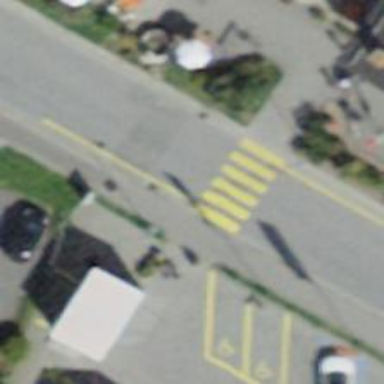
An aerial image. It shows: Uncontrolled road crossing.